Question: I made this nice batch that should add given path to system '%PATH%' on Windows:
'''
@echo off
if exist %1\ (
setx PATH "%PATH%;%1"
) else (
echo %1 is NOT a folder
pause
)
'''
The 'exist %1\' is a trick to check whether path is folder. I even made a nice context menu item for it:

But the problem is it creates huge mess of repeated entries in system path. You might notice that I omitted '/M' parameter. That's on purpose, I want to configure only. That said I suppose I also need to be able to obtain that path specifically. At this moment I think it merges system and user path and does some additional mysterious mess.
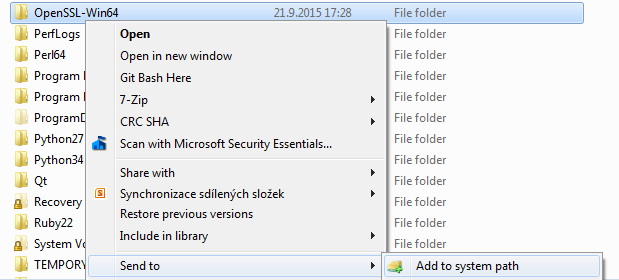
Answer: If your question is how to clean path, you can add the following line 'pathmgr.cmd /clean /user /y' to your batch and download <URL>
'''
>pathmgr /clean /user /?
CLEAN
Will clean up the PATH variable in the registry by removing
trailing and leading spaces, remove any enclosing double quotes,
remove duplicate paths and if /v specified will remove invalid paths.
The scope indicates wheteher user, system or both paths are cleaned.
By default will prompt if you want to make a permanaent
change to the registry. Note that any changes made to the path variable
not made permanent in the registry will be lost.
If you do not have administrator privileges you will not be able
to make changes to the system path.
SYNTAX: pathmgr /clean [scope] [modifiers]
[scope] /user|/system|/all
[modifiers] /v Will also delete any invalid paths
/p Display prompt to make registry change.
/y Do not ask, just make registry change (batch mode).
/n Do not make registry change (batch mode).
'''
And it can do many more.
'''
pathmgr Version 1.0.2
Tool to manage the PATH environment variable.
Provides tools to add to , delete from, clean up,
backup and restore the PATH environment variable
either on a session basis or make permanent changes
in the registry. To get help type "pathmgr /?".
Whenever pathmgr is run a temporary environment
variable pathmgr_PATH is created that holds the
current path of the pathmgr command file. The
/path switch may be used to add the path of pathmgr itself.
SYNTAX: pathmgr [/?|-?|] [action][modifier][scope][path]
[/?|-?] Display help, further help can be obtained on
a topic by including an action switch.
Example: pathmgr /? /List will provide help on list action.
[action] The management action to perform. Perermited values are:-
/list | /add | /del[ete] | /clean |/backup | /restore | /refresh | /path | /[env]ironment
[modifier] Some actions may have additional options.
/x: Expand environment variables.
/r: Reverse order.
/v: validate a path(s) existence.
/nv: no validation of path(s) existence.
/p: display all prompts
/y: hide prompts and choose yes
/n: hide prompts and choose no
/+: add current pathmgr to PATH
/-: delete current pathmgr from PATH
[scope] The scope within the registry to perform the action.
Permited values are:- /user | /system | /all.
The default scope is user as there are fewer
policy restrictions. System and All scopes may require
administrative privileges.
[path] Depending on context this will be either a folder or file path.
If the path is the only argument then the default action is /add.
Environment variables may be used in paths. The easiest way to do this
is to enclose the variable name within question marks '?' rather than
using the percent sign '', as an example ?systemroot?.
This practice has the advantage of working either from the commandline or
working within a batch. The alternative is to escape the variable as below.
If used on the command line use:- pathmgr /add ?systemroot?" or
pathmgr /add "^%systemroot^%". If used within a batch use
pathmgr /add "?systemroot?" or pathmgr /add "%%systemroot%%".
If these escaped paths are not used the path will be expanded prior to being
interpreted so if you really want the path to be C:\Windows without escaping
the path will be added as "c:\windows".
'''